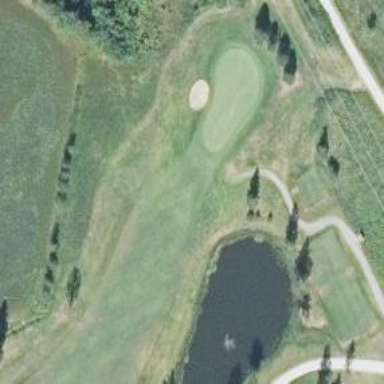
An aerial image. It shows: Water hazard on golf course. The hazard is natural water feature.